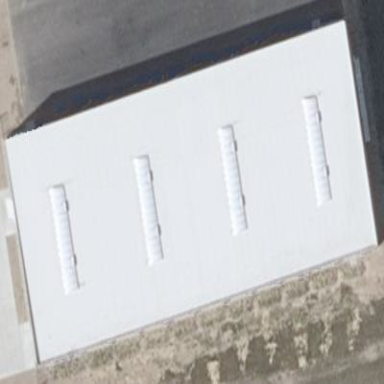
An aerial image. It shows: Hangar building at the airport.